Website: macys
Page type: account-dashboard
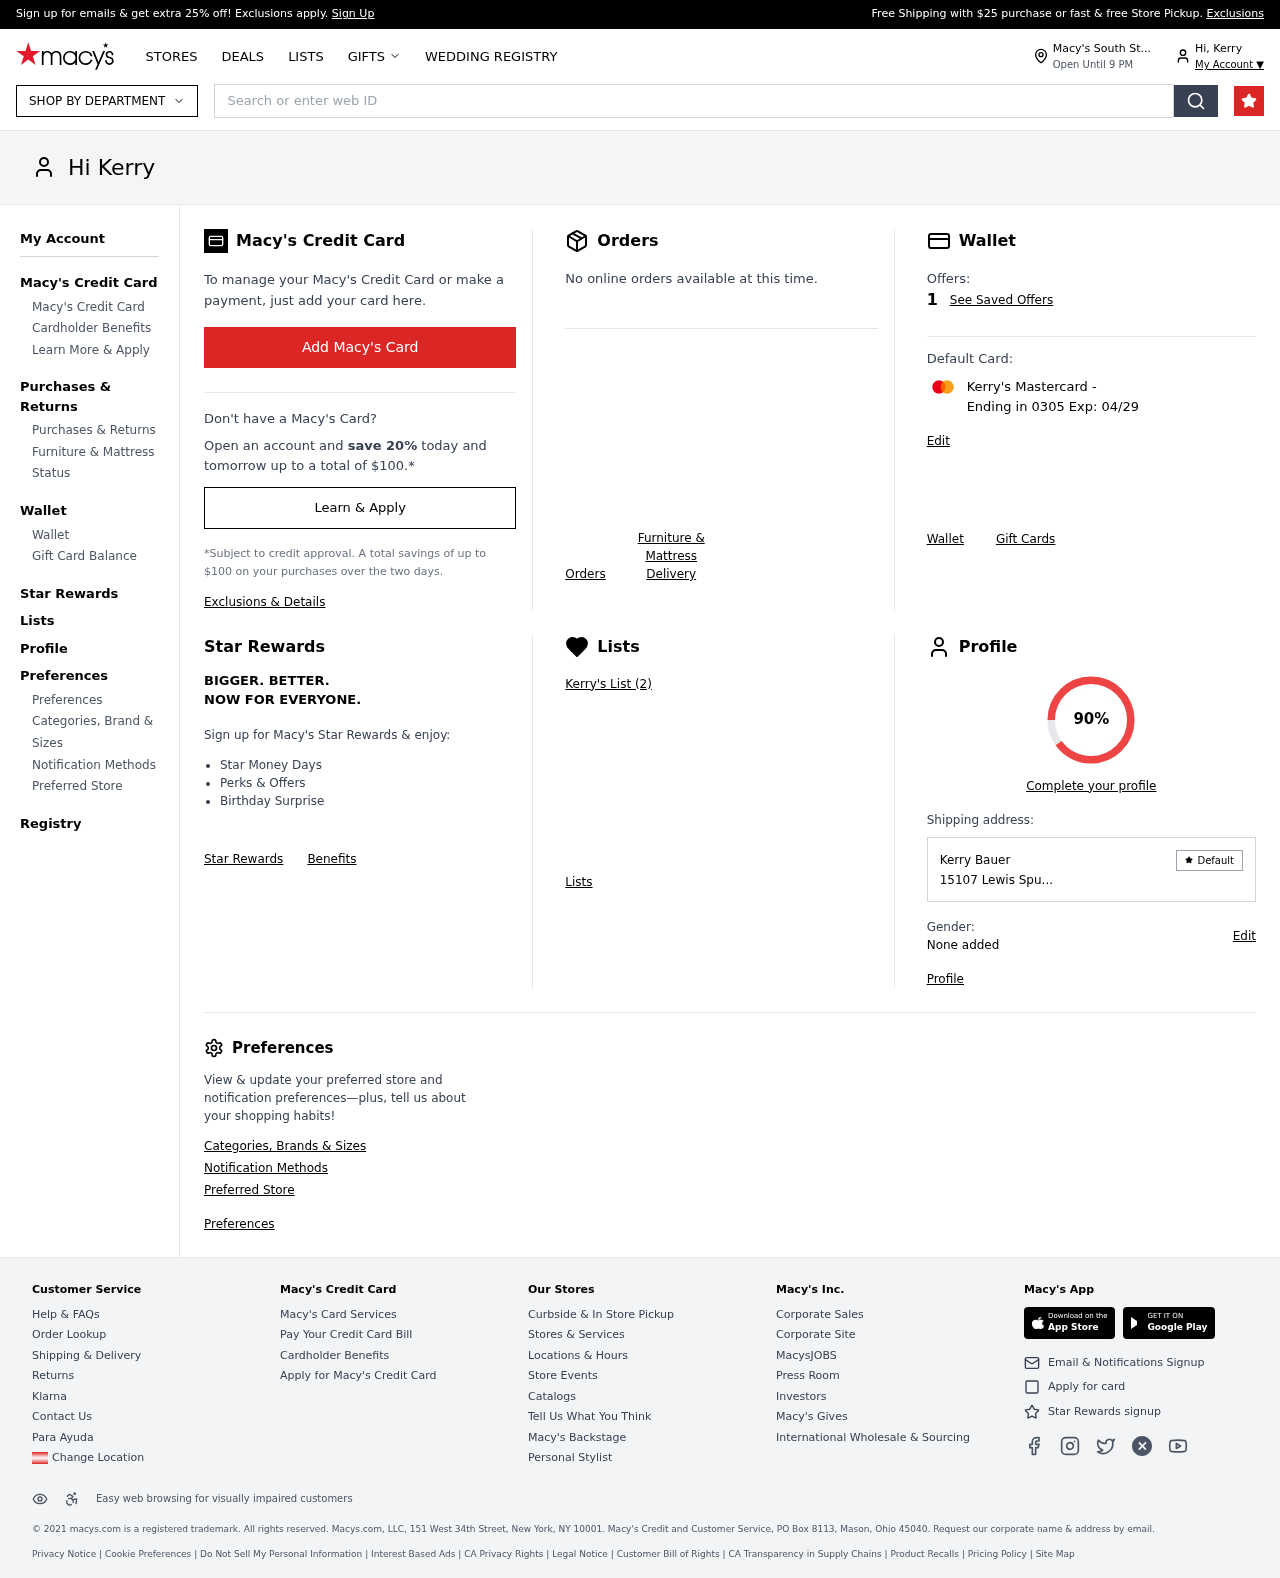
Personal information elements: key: PII_CARD_LAST4
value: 0305
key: PII_CARD_TYPE
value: Mastercard
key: PII_CITY
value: South St
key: PII_FIRSTNAME
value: Kerry
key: PII_FULLNAME
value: Kerry Bauer
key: PII_STREET
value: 15107 Lewis Spu
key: PII_CARD_EXPIRY
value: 04/29
Search elements: key: HEADER_SEARCH
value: Search or enter web ID